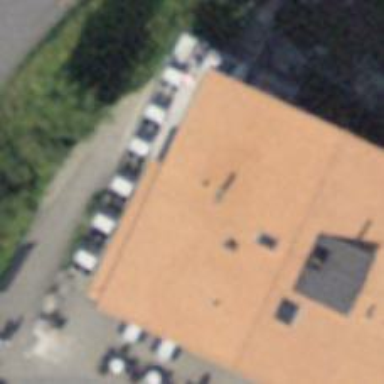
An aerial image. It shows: Restaurant.